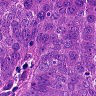
Metastatic tissue present: yes